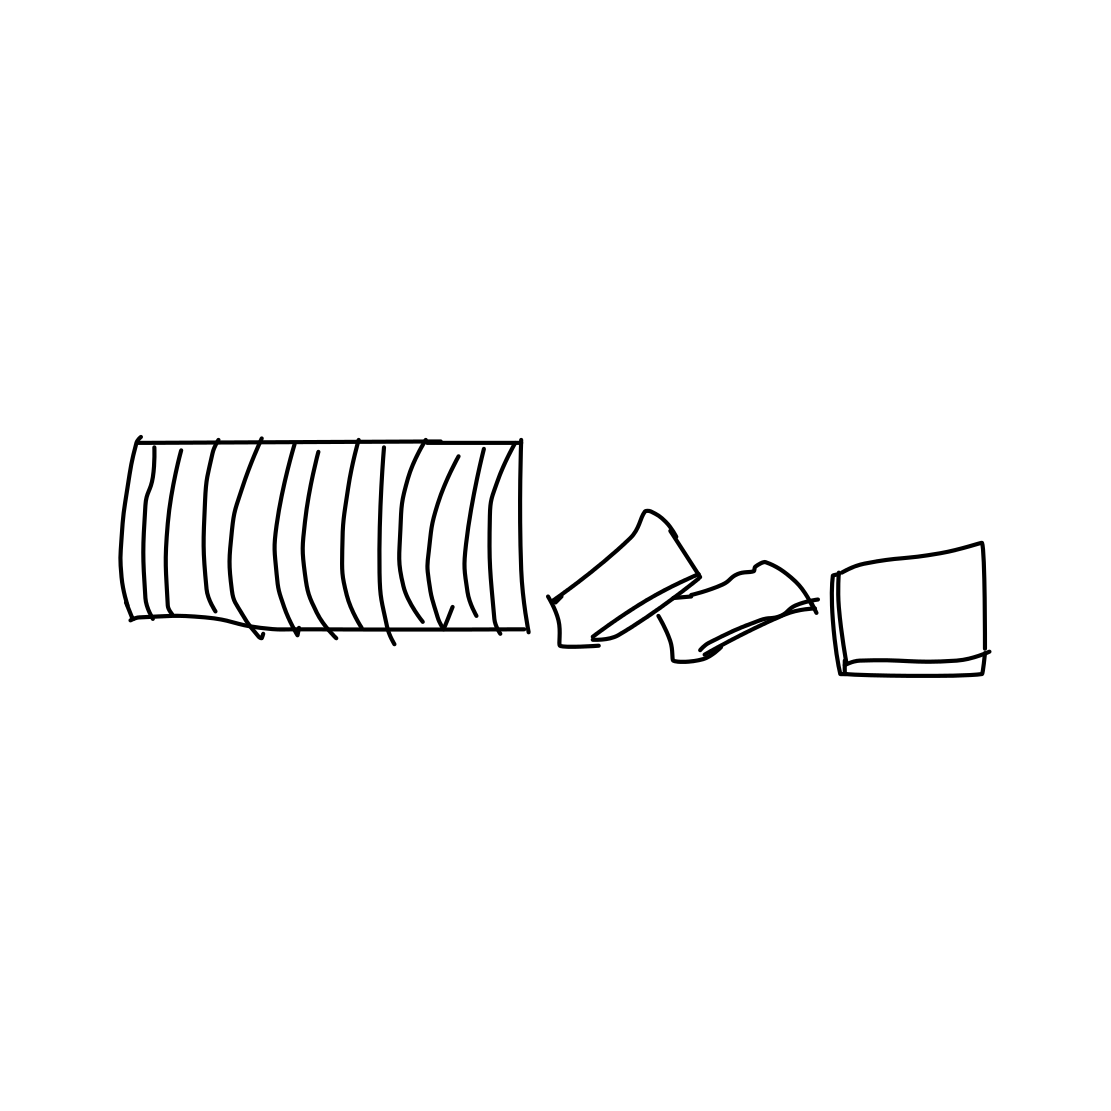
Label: bread